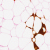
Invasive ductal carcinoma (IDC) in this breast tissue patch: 0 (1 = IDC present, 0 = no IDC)